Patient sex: M
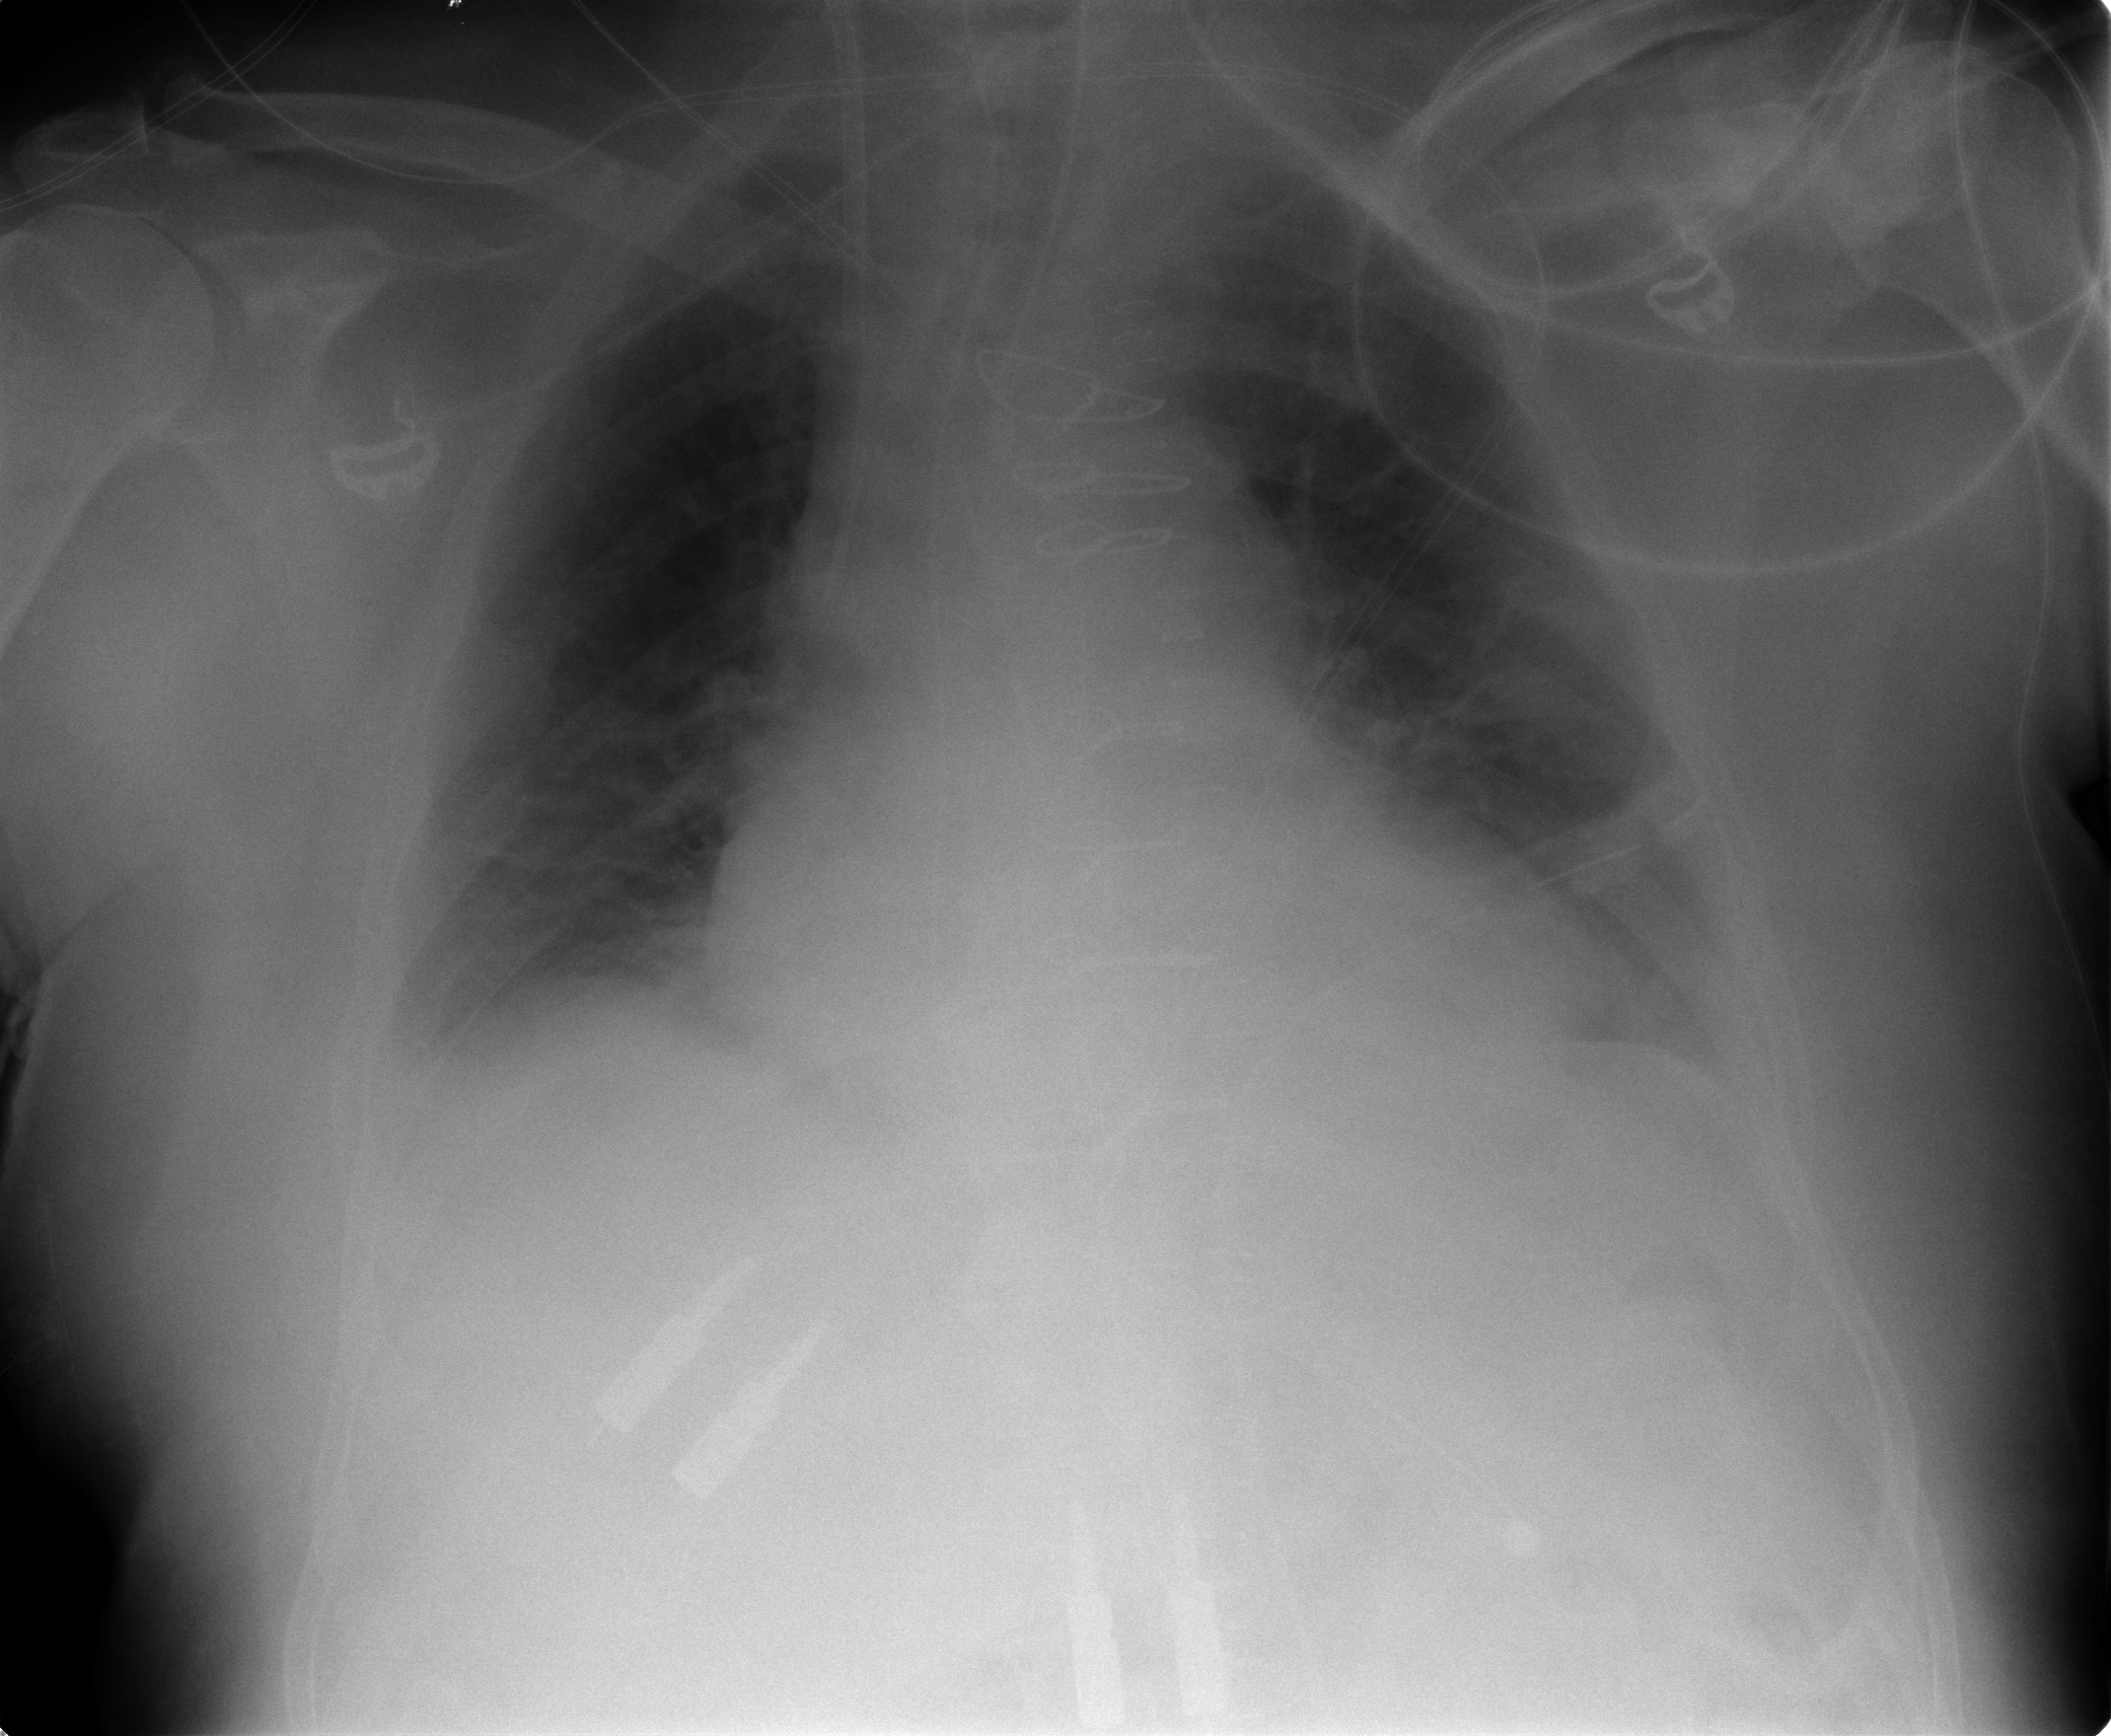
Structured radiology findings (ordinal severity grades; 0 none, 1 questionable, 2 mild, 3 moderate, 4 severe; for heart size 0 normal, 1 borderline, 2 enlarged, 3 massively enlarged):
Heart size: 2
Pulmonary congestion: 2
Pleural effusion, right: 2
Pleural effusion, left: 2
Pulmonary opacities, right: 0
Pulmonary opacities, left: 0
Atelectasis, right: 2
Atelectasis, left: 2